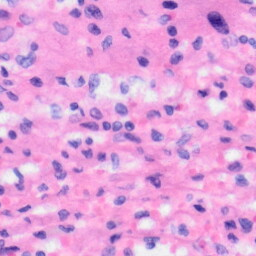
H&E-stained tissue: Liver